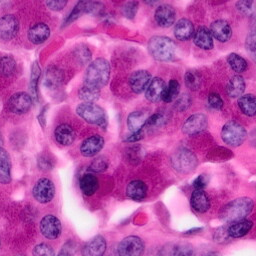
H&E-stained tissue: Pancreatic